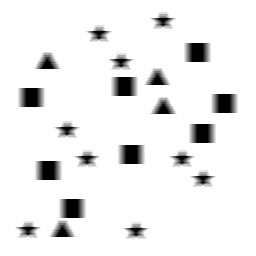
Squares: 8
Triangles: 4
Stars: 9
Total shapes: 21